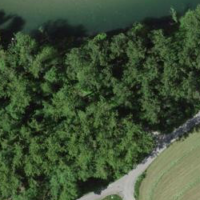
EUNIS habitat code: 41
Species observed at this site:
Lamium galeobdolon
Galium aparine
Lathraea squamaria